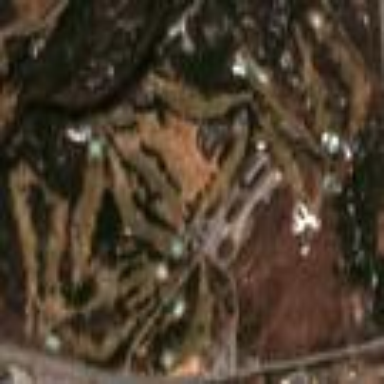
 place for golfing and leisure activities."